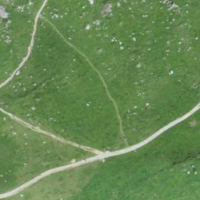
EUNIS habitat code: 23
Species observed at this site:
Astrantia major
Rumex alpinus